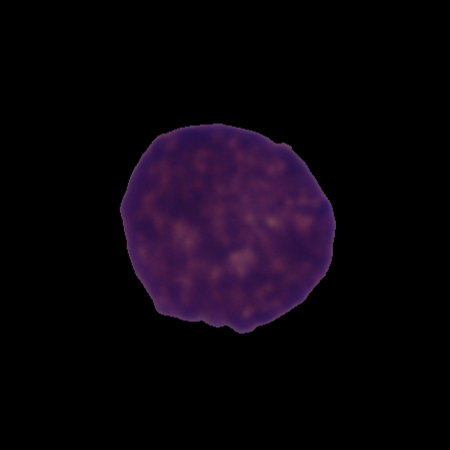
Label: cancer